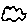
Label: cloud